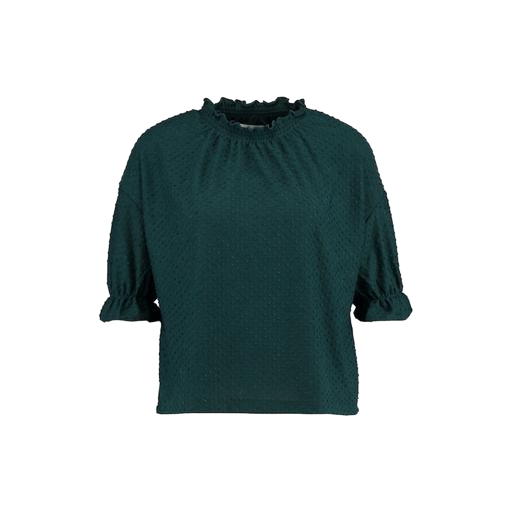
green three-quarter-sleeve top only macy, green plus size mock-neck top only macy, high-neck top, white background